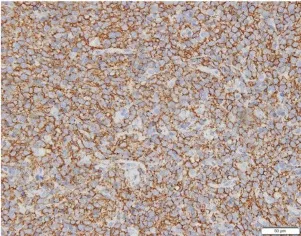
(C) Most cells expressed CD20-positive immunohistochemical staining x400.
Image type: pathology (immunostaining)